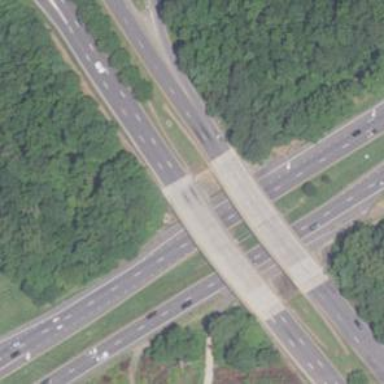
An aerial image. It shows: Asphalt bridge over primary highway expressway.